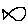
Label: fish